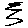
Label: zigzag